You are looking at raw rotor-rig vibration samples arranged as a grayscale image. Diagnose the rotating machine from this image, choosing from: normal, misalignment, unbalance, looseness.
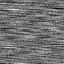
Answer: normal